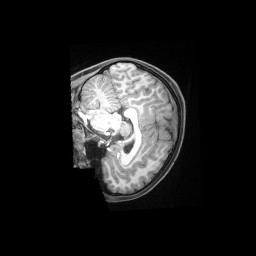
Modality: T1w
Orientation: sagittal
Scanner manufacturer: siemens
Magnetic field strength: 3 T
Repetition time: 2.53 s
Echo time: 0.00169 s